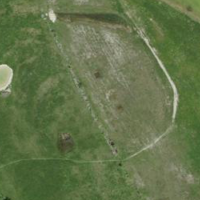
EUNIS habitat code: 56
Species observed at this site:
Conocephalus fuscus